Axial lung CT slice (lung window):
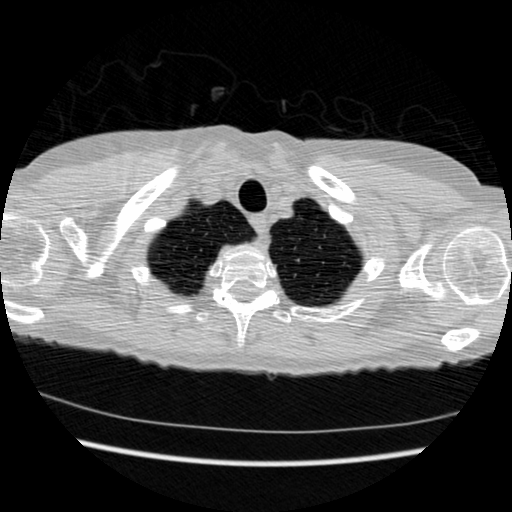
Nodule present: no